Question: I am doing this design. Users can speak one or more languages (limit five). first language is the native and the others are in order of fluency.
'''
user 1 speak 3 languages
user_id|first language|secondlanguage|thirdlanguage|fourthlanguage| fifthlanguage
1 english (1) franch(2) portuguese (3) null null
'''

What do you think about this scheme?
Sounds a bit strange or it is the correct way to do that?
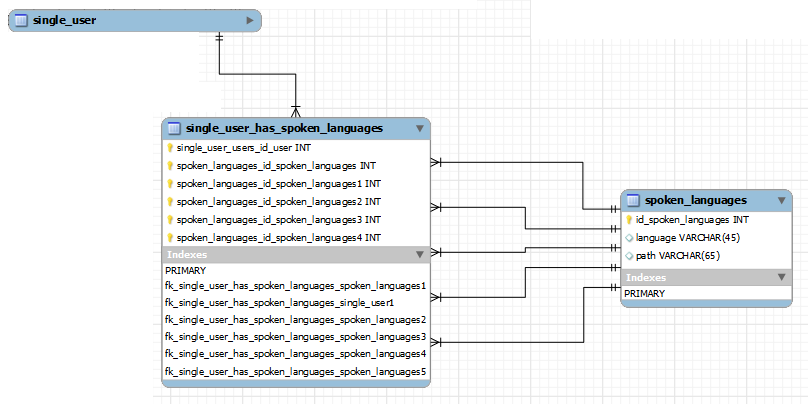
Answer: The answer on this one is that it really depends. Relational purists will say this is a repeating group and this is a terrible design, while the quick-and-dirty crowd will say, "if you're only ever going to support 5 languages, then do it". But, really - how can you be sure you'd only support 5 languages forever and always? And what sorts of queries will you be doing? Imagine you want to find all the people who speak English - your query will be:
'''
select * from single_user_has_spoken_languages where lang1 = @englishID or lang2 = @englishID or... etc
'''
If you want to find people that speak both English and French, then your where clause grows again. And every single query will have to change if you ever add a 6th language.
Consider the alternative:
'''
select distinct UserID from single_user_has_spoken_languages where langID = @englishID
'''
Once you stop and think about how your queries will work, good design begins to become much clearer.